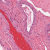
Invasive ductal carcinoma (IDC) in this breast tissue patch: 0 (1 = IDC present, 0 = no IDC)